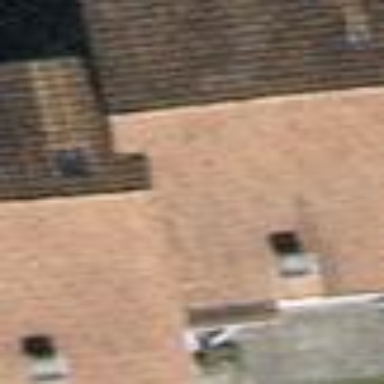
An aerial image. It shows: Terrace building.